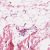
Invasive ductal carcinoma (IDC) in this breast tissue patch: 0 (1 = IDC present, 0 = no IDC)